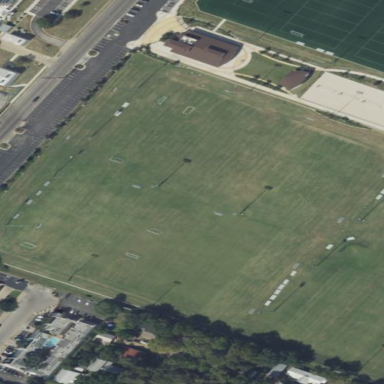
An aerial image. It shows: Soccer pitch for leisureland activities.